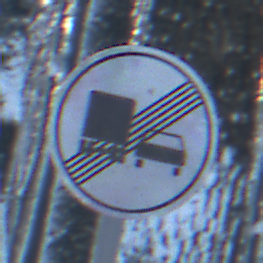
Verkehrszeichen: EndeUeberholverbotKraftfahrzeuge
Umgebung: Outdoor, Nature
Tageszeit: MorningAfternoon
Wetter: Clear
Licht: Natural
Jahreszeit: Winter
Kontrast: LowContrast